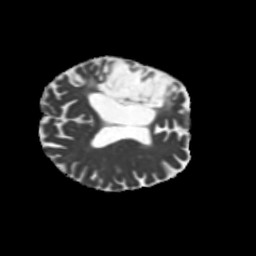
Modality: MD
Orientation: axial
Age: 66
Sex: female
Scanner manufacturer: siemens
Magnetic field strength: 3 T
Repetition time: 5.25 s
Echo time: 0.08 s